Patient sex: F
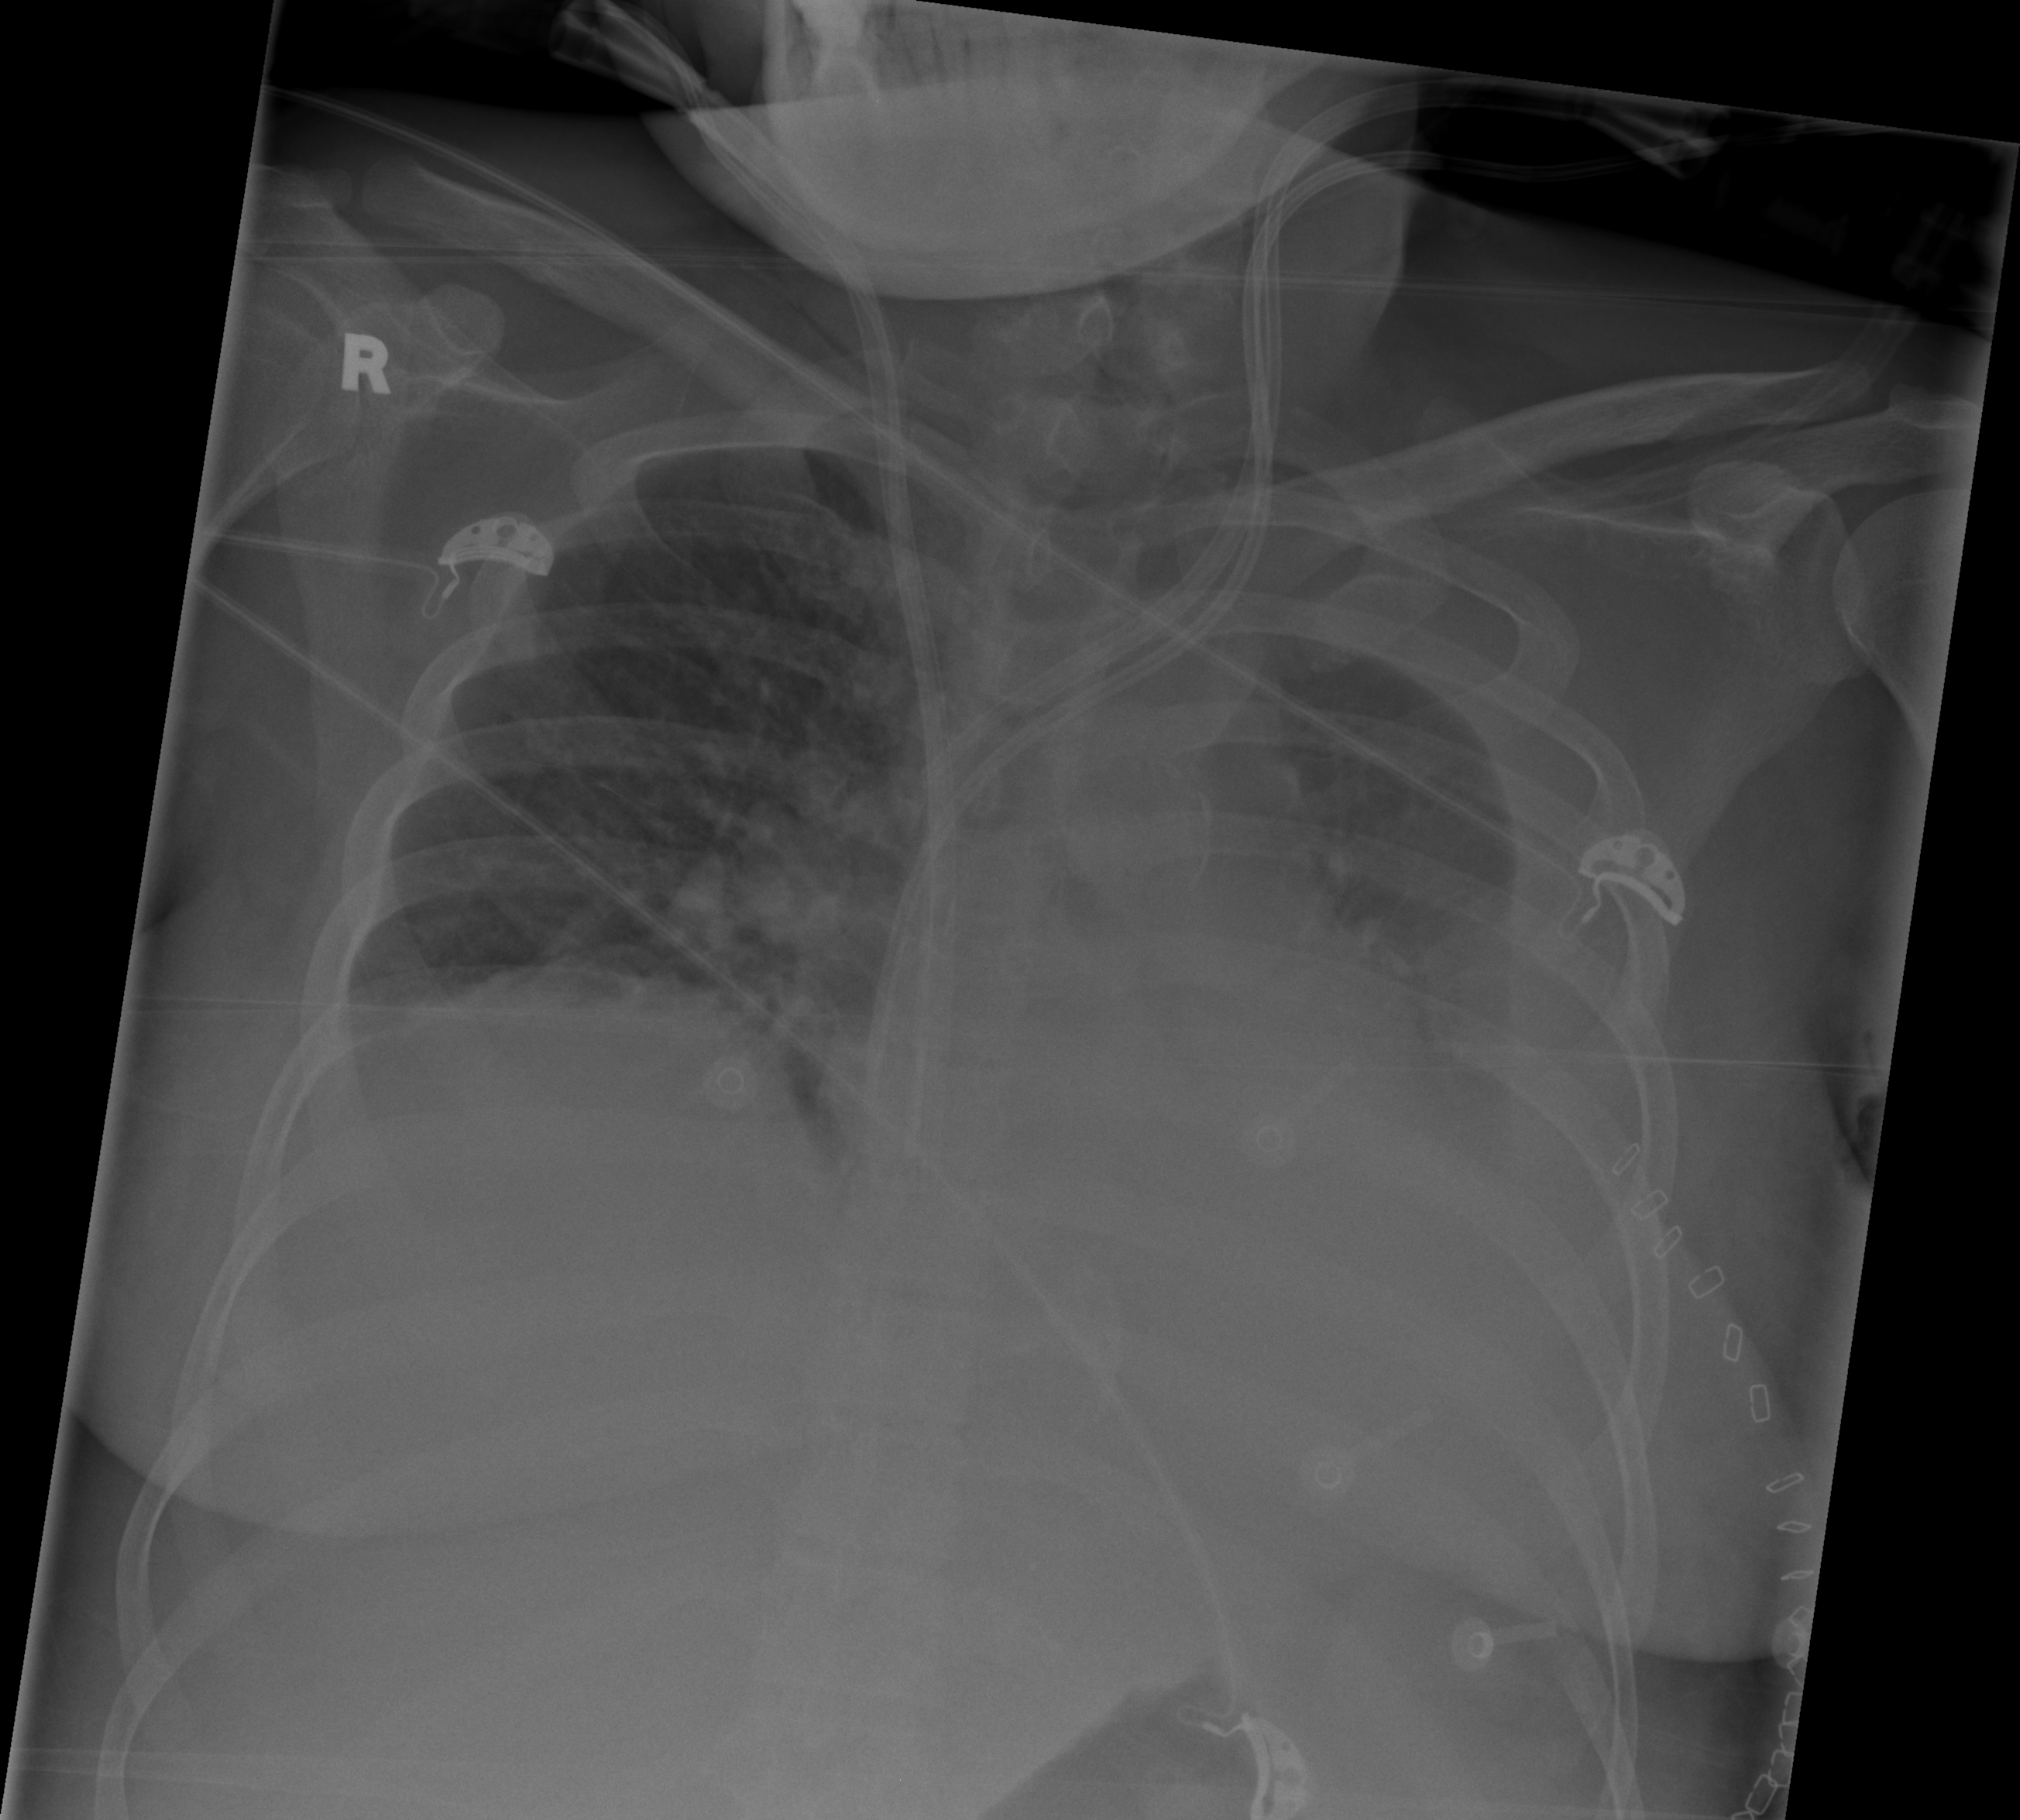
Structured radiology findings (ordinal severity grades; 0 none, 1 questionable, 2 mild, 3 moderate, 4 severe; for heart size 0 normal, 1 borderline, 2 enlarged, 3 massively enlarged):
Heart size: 2
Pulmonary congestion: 2
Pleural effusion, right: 2
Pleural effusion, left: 2
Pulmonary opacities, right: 2
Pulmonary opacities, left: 2
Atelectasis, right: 2
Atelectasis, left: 2